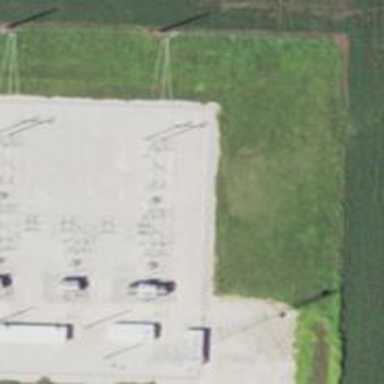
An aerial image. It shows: Switch used for power control.